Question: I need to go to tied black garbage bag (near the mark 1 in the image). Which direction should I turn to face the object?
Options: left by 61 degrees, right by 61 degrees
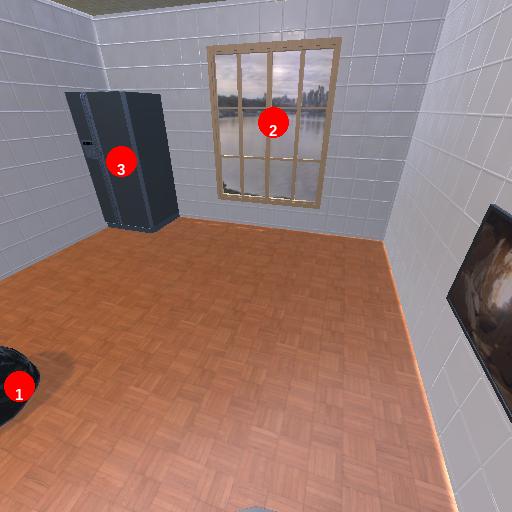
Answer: left by 61 degrees